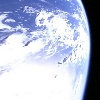
Label: cloud